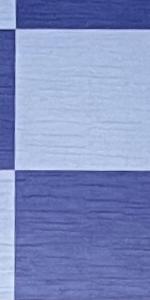
Label: Empty